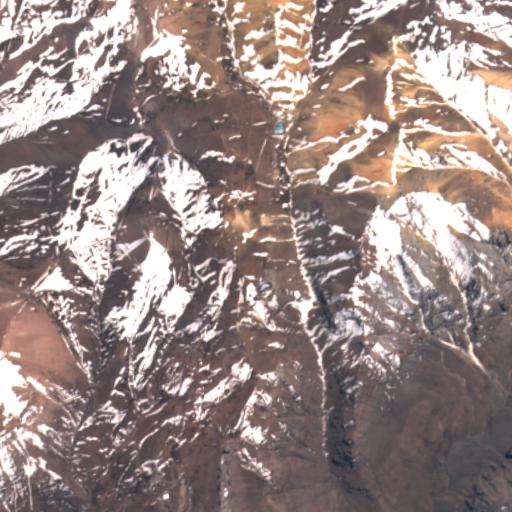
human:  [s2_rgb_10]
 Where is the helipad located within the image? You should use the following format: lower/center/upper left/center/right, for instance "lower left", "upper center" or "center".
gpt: The helipad is located in the lower center of the image.
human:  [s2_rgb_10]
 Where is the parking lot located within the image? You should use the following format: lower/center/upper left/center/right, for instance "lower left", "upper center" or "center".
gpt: The parking lot is located in the lower center of the image.
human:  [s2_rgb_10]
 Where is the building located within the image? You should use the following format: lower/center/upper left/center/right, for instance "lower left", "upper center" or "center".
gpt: There is no building in the image.